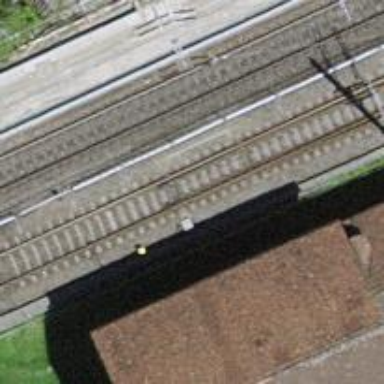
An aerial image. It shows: Railway switch.